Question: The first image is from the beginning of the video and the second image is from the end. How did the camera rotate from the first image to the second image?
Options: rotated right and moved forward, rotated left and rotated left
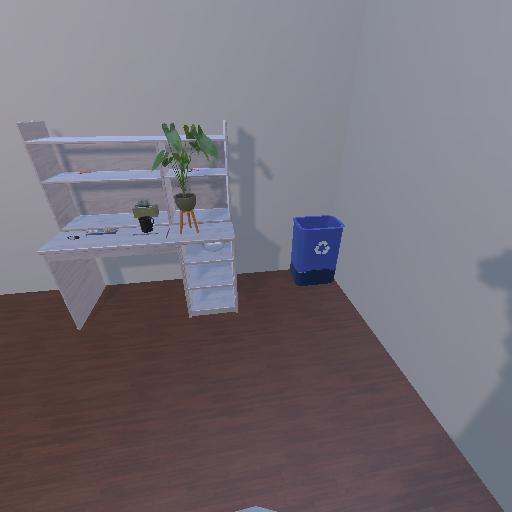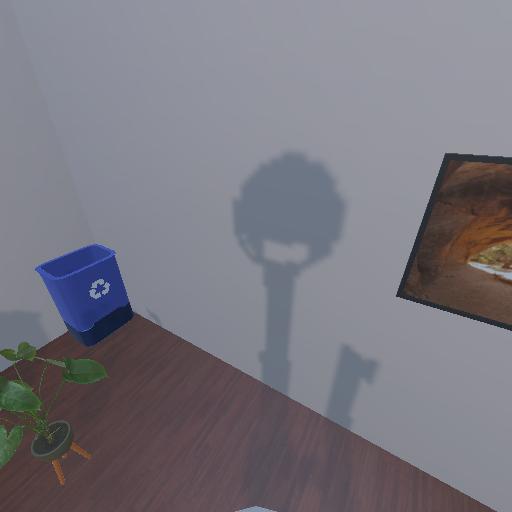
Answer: rotated right and moved forward